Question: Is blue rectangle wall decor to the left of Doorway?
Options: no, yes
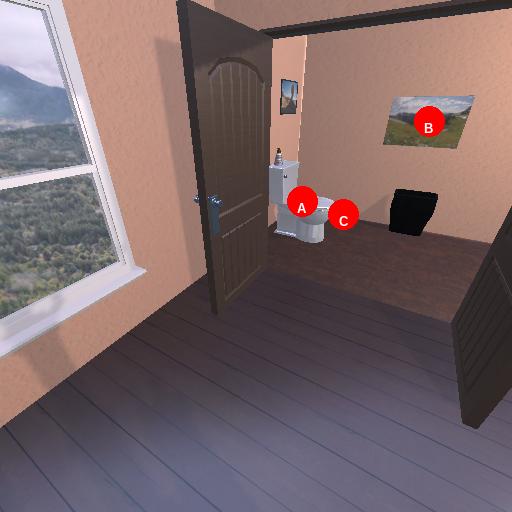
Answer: no